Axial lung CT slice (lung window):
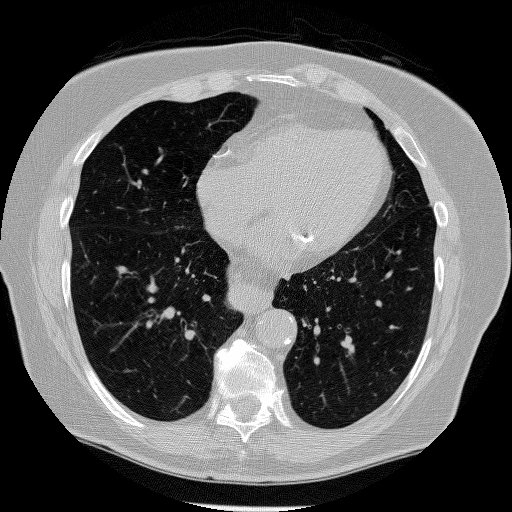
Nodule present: no